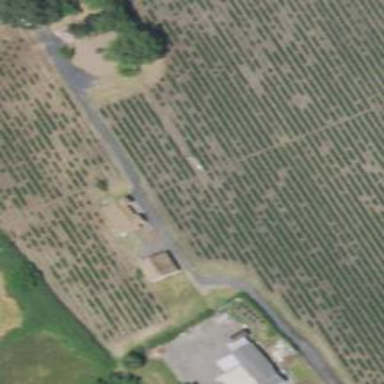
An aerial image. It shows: Vineyard with grape crops.